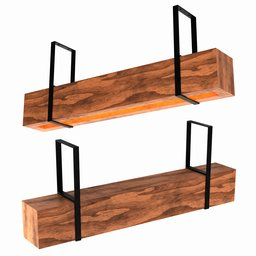
Label: lighting